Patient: sex M, age 21
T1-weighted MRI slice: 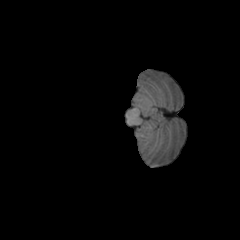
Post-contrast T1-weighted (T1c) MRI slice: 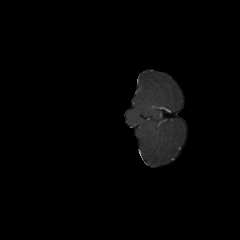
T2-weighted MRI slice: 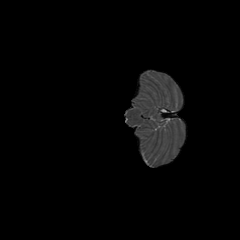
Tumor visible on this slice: no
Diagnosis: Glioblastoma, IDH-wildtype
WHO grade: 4